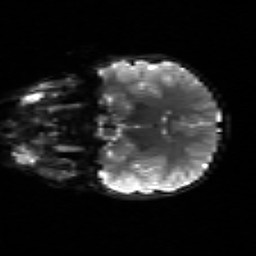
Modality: sbref
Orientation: coronal
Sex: male
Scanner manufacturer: siemens
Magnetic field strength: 3 T
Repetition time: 5 s
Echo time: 0.071 s